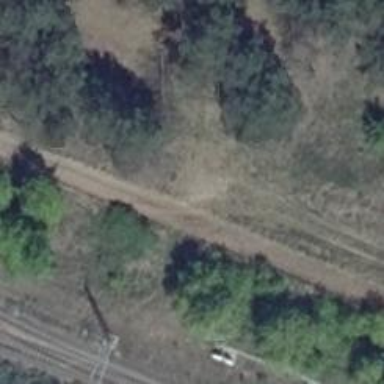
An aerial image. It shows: Grassy track road with grade 4 track type.